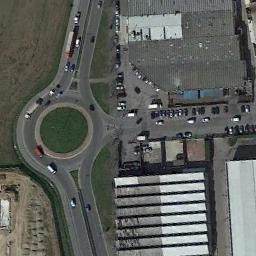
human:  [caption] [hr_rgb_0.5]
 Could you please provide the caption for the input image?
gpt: There are many cars beside the roundabout .

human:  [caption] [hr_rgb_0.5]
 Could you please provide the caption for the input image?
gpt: The roundabout is on the bare land next to buildings .

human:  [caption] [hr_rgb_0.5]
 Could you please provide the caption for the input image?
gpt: There are several vehicles driving on the road at the roundabout, There are some buildings and some trees and some lawns around the roundabout, And many cars are parked in the open space beside the roundabout .

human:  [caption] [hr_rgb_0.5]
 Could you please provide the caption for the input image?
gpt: The roundabout with three exits and entrances is next to some buildings and some cars are driving on the roundabout .

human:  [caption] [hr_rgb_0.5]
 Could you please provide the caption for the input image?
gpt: There are some cars and buildings beside the roundabout .